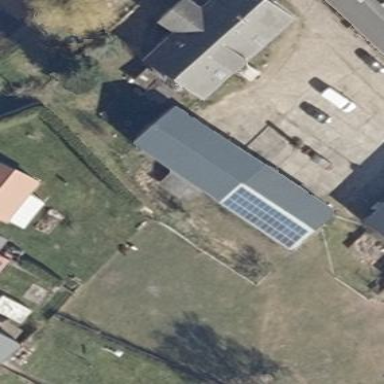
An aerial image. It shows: Solar power generator utilizing photovoltaic technology with solar photovoltaic panels.